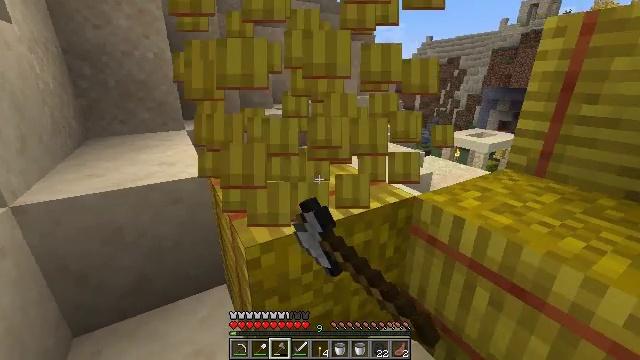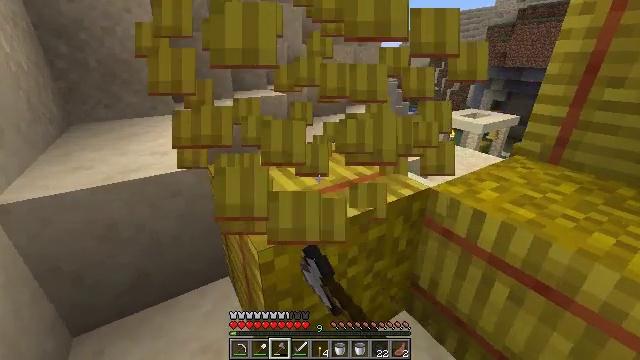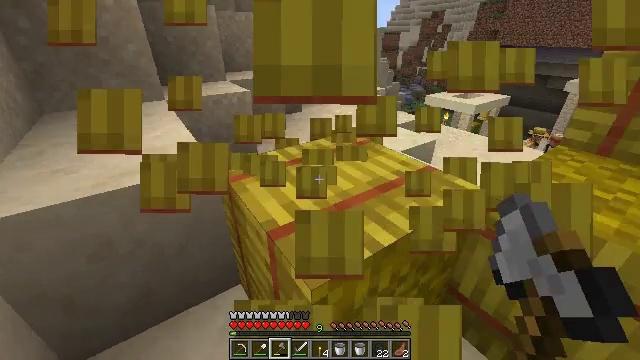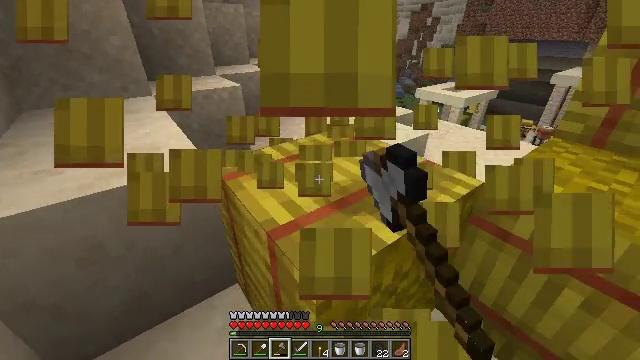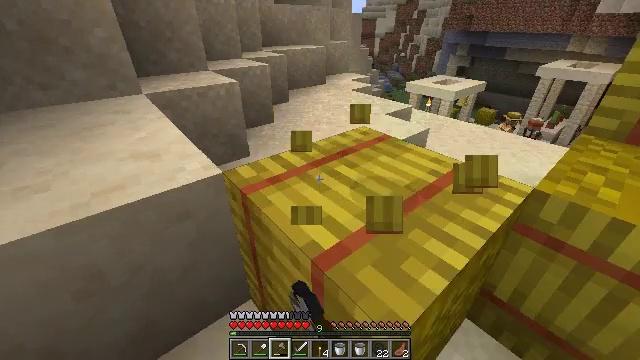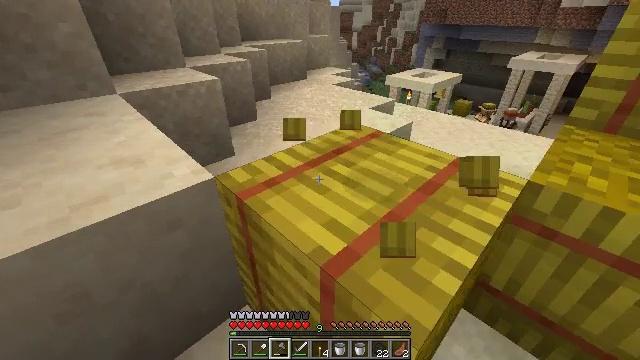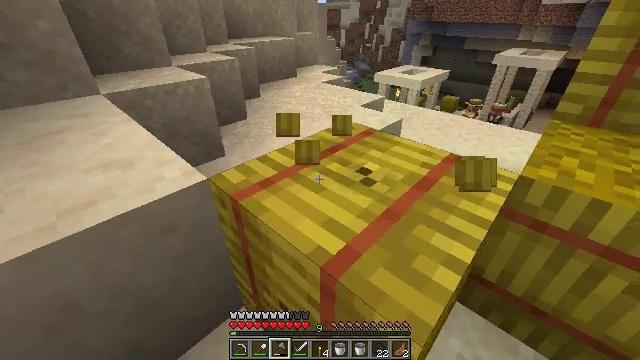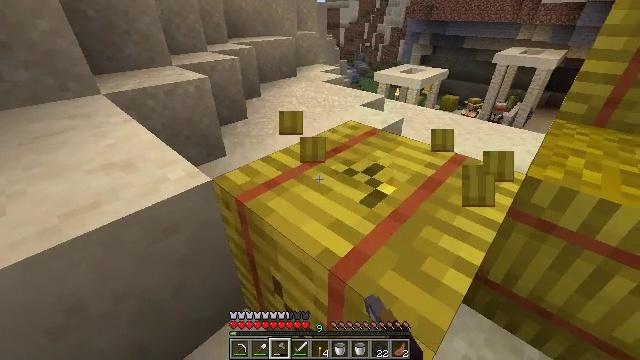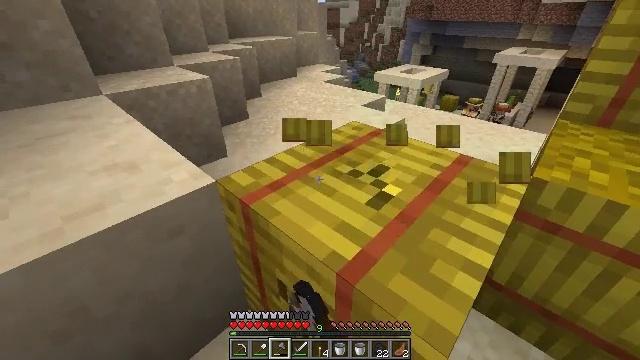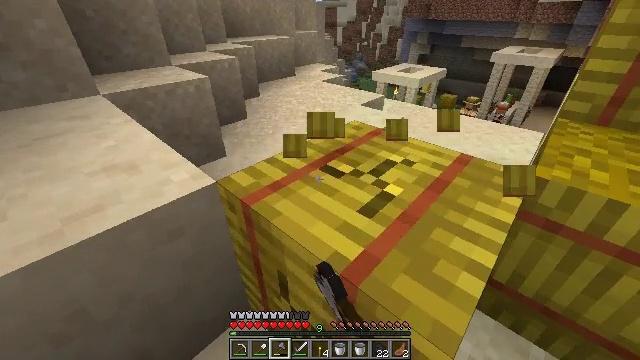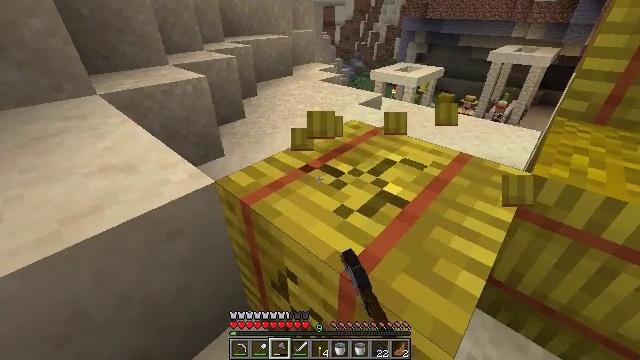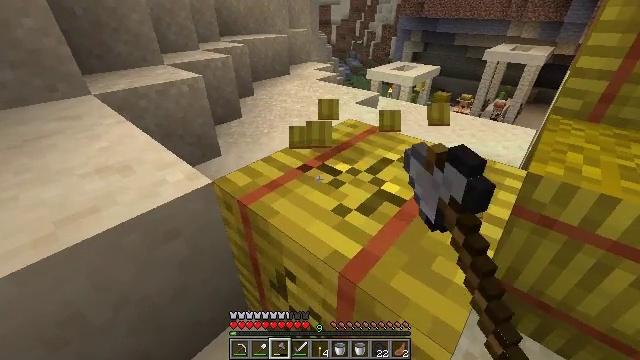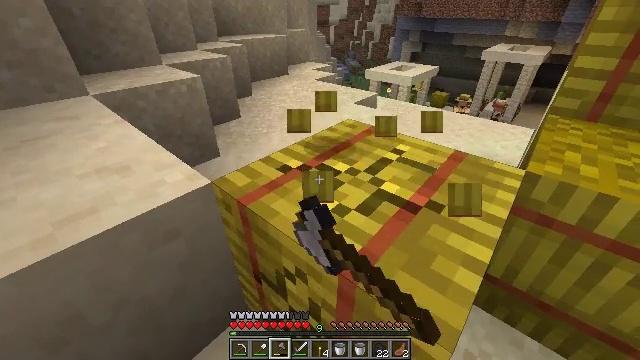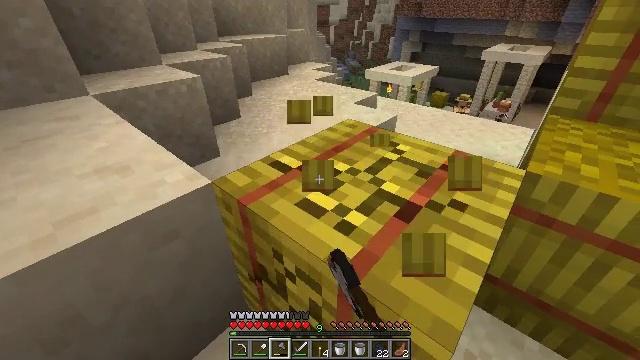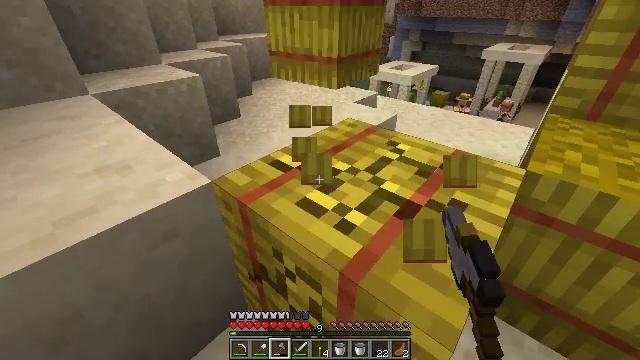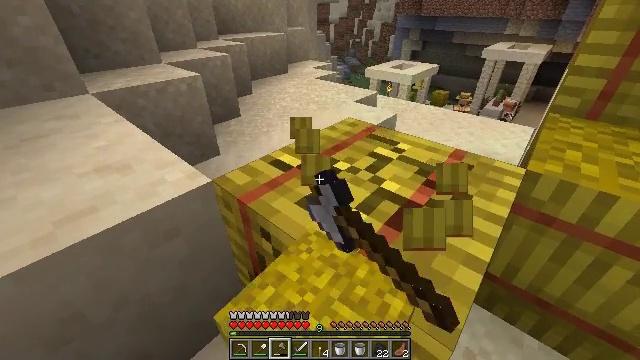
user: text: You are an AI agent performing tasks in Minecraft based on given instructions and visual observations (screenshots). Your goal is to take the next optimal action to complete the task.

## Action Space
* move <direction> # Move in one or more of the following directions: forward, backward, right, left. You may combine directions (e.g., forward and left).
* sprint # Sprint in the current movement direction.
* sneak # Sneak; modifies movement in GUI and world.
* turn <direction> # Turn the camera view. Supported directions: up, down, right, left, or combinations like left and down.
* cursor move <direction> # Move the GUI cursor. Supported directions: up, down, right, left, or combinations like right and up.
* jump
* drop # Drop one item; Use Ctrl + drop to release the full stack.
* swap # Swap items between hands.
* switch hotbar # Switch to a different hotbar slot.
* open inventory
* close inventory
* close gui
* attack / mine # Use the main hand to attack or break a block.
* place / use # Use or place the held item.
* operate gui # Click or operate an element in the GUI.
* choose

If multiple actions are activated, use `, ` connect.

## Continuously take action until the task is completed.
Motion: motion action
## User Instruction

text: Collect a hay block for crafting.
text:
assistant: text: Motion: move forward and move left, turn right and down, attack / mine
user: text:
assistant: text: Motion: move forward and move left, turn right and down, attack / mine
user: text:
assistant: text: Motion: move forward and move left, turn right and down, attack / mine
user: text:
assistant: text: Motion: turn right and down, attack / mine
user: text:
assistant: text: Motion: turn right and down, attack / mine
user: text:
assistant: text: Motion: turn right, attack / mine
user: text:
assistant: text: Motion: attack / mine
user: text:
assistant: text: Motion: attack / mine
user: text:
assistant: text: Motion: attack / mine
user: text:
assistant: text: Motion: attack / mine
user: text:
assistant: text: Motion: attack / mine
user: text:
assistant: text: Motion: attack / mine
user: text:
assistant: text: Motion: attack / mine
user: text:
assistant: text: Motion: attack / mine
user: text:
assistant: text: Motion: attack / mine
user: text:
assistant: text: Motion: attack / mine
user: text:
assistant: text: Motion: attack / mine
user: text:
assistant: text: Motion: attack / mine
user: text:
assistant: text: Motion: turn right, attack / mine
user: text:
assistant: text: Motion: turn right, attack / mine
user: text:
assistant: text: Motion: turn right, attack / mine
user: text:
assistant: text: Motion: turn right, attack / mine
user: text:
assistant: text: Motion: turn right, attack / mine
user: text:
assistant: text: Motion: turn right, attack / mine
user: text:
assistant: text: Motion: turn right, attack / mine
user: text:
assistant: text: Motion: move forward and move left, turn right, attack / mine
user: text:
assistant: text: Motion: move forward and move left, turn right and up, attack / mine
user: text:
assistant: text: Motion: move forward and move left, turn right and up, attack / mine
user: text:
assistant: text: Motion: move forward and move left, turn right and up, attack / mine
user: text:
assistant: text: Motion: turn right, attack / mine